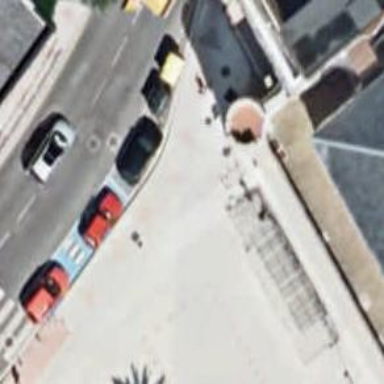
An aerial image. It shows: Paved area designated for bicycle parking. The parking facility features wall loops for securing bicycles.